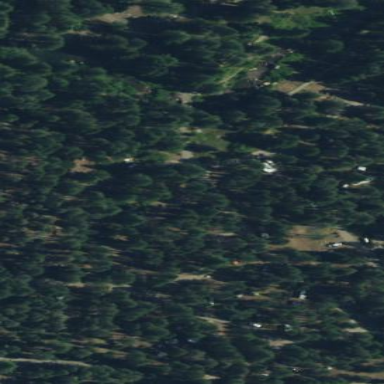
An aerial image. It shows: Campsite designated for tourism.